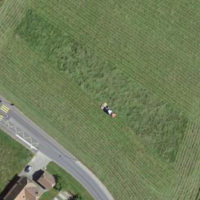
EUNIS habitat code: 52
Species observed at this site:
Levisticum officinale